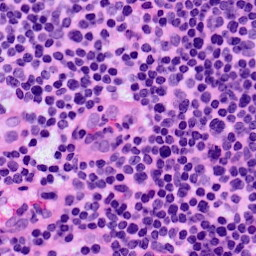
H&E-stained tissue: LymphNode